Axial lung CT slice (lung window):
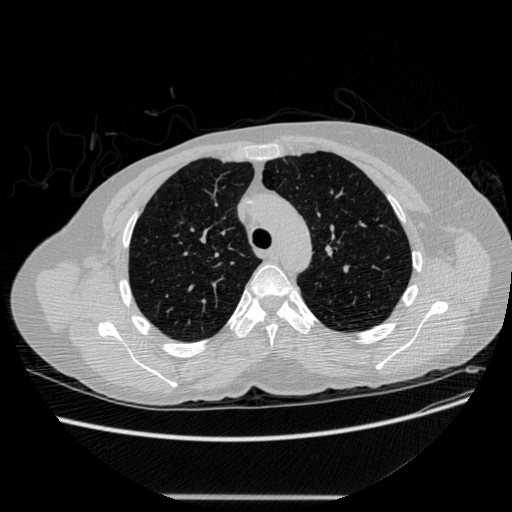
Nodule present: no